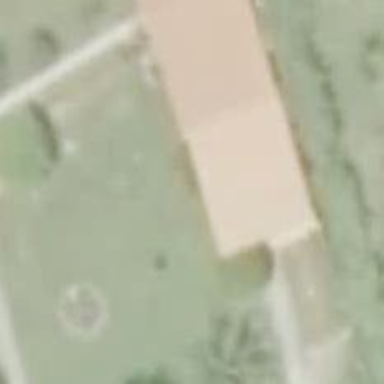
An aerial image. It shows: Carport building.